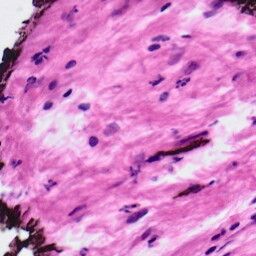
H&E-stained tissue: Ovarian